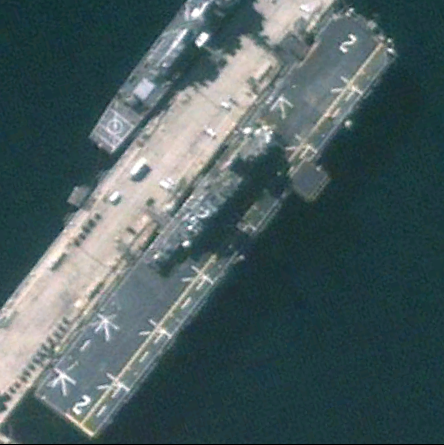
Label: assault